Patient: sex M, age 66
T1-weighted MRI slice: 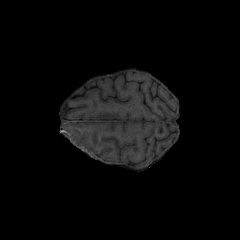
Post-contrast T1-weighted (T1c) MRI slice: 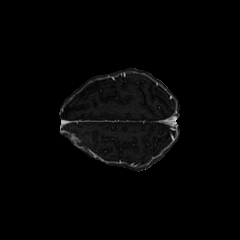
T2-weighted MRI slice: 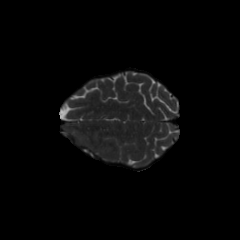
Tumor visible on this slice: no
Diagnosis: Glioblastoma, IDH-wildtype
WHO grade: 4